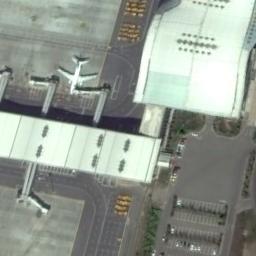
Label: airplane